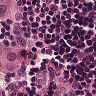
Metastatic tissue present: yes